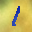
Label: 1